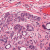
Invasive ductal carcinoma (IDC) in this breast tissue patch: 0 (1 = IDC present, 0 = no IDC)